Field crop: tomato
Growth stage: 1
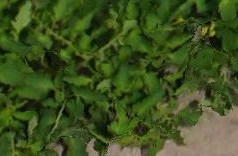
Species: tomato